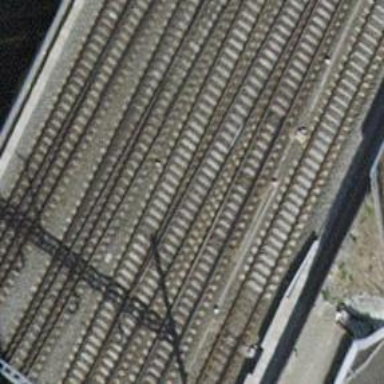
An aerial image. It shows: Bridge with single railway track electrified by contact line.